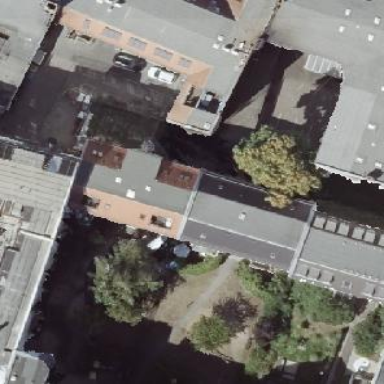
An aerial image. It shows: Commercial building.